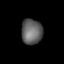
Tissue: lung
Cell type: Endothelial cells
Senescence score: 0.6236
Nuclear area (px): 522
Mean DAPI intensity: 97.579